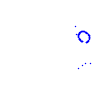
Particle: proton